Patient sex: M
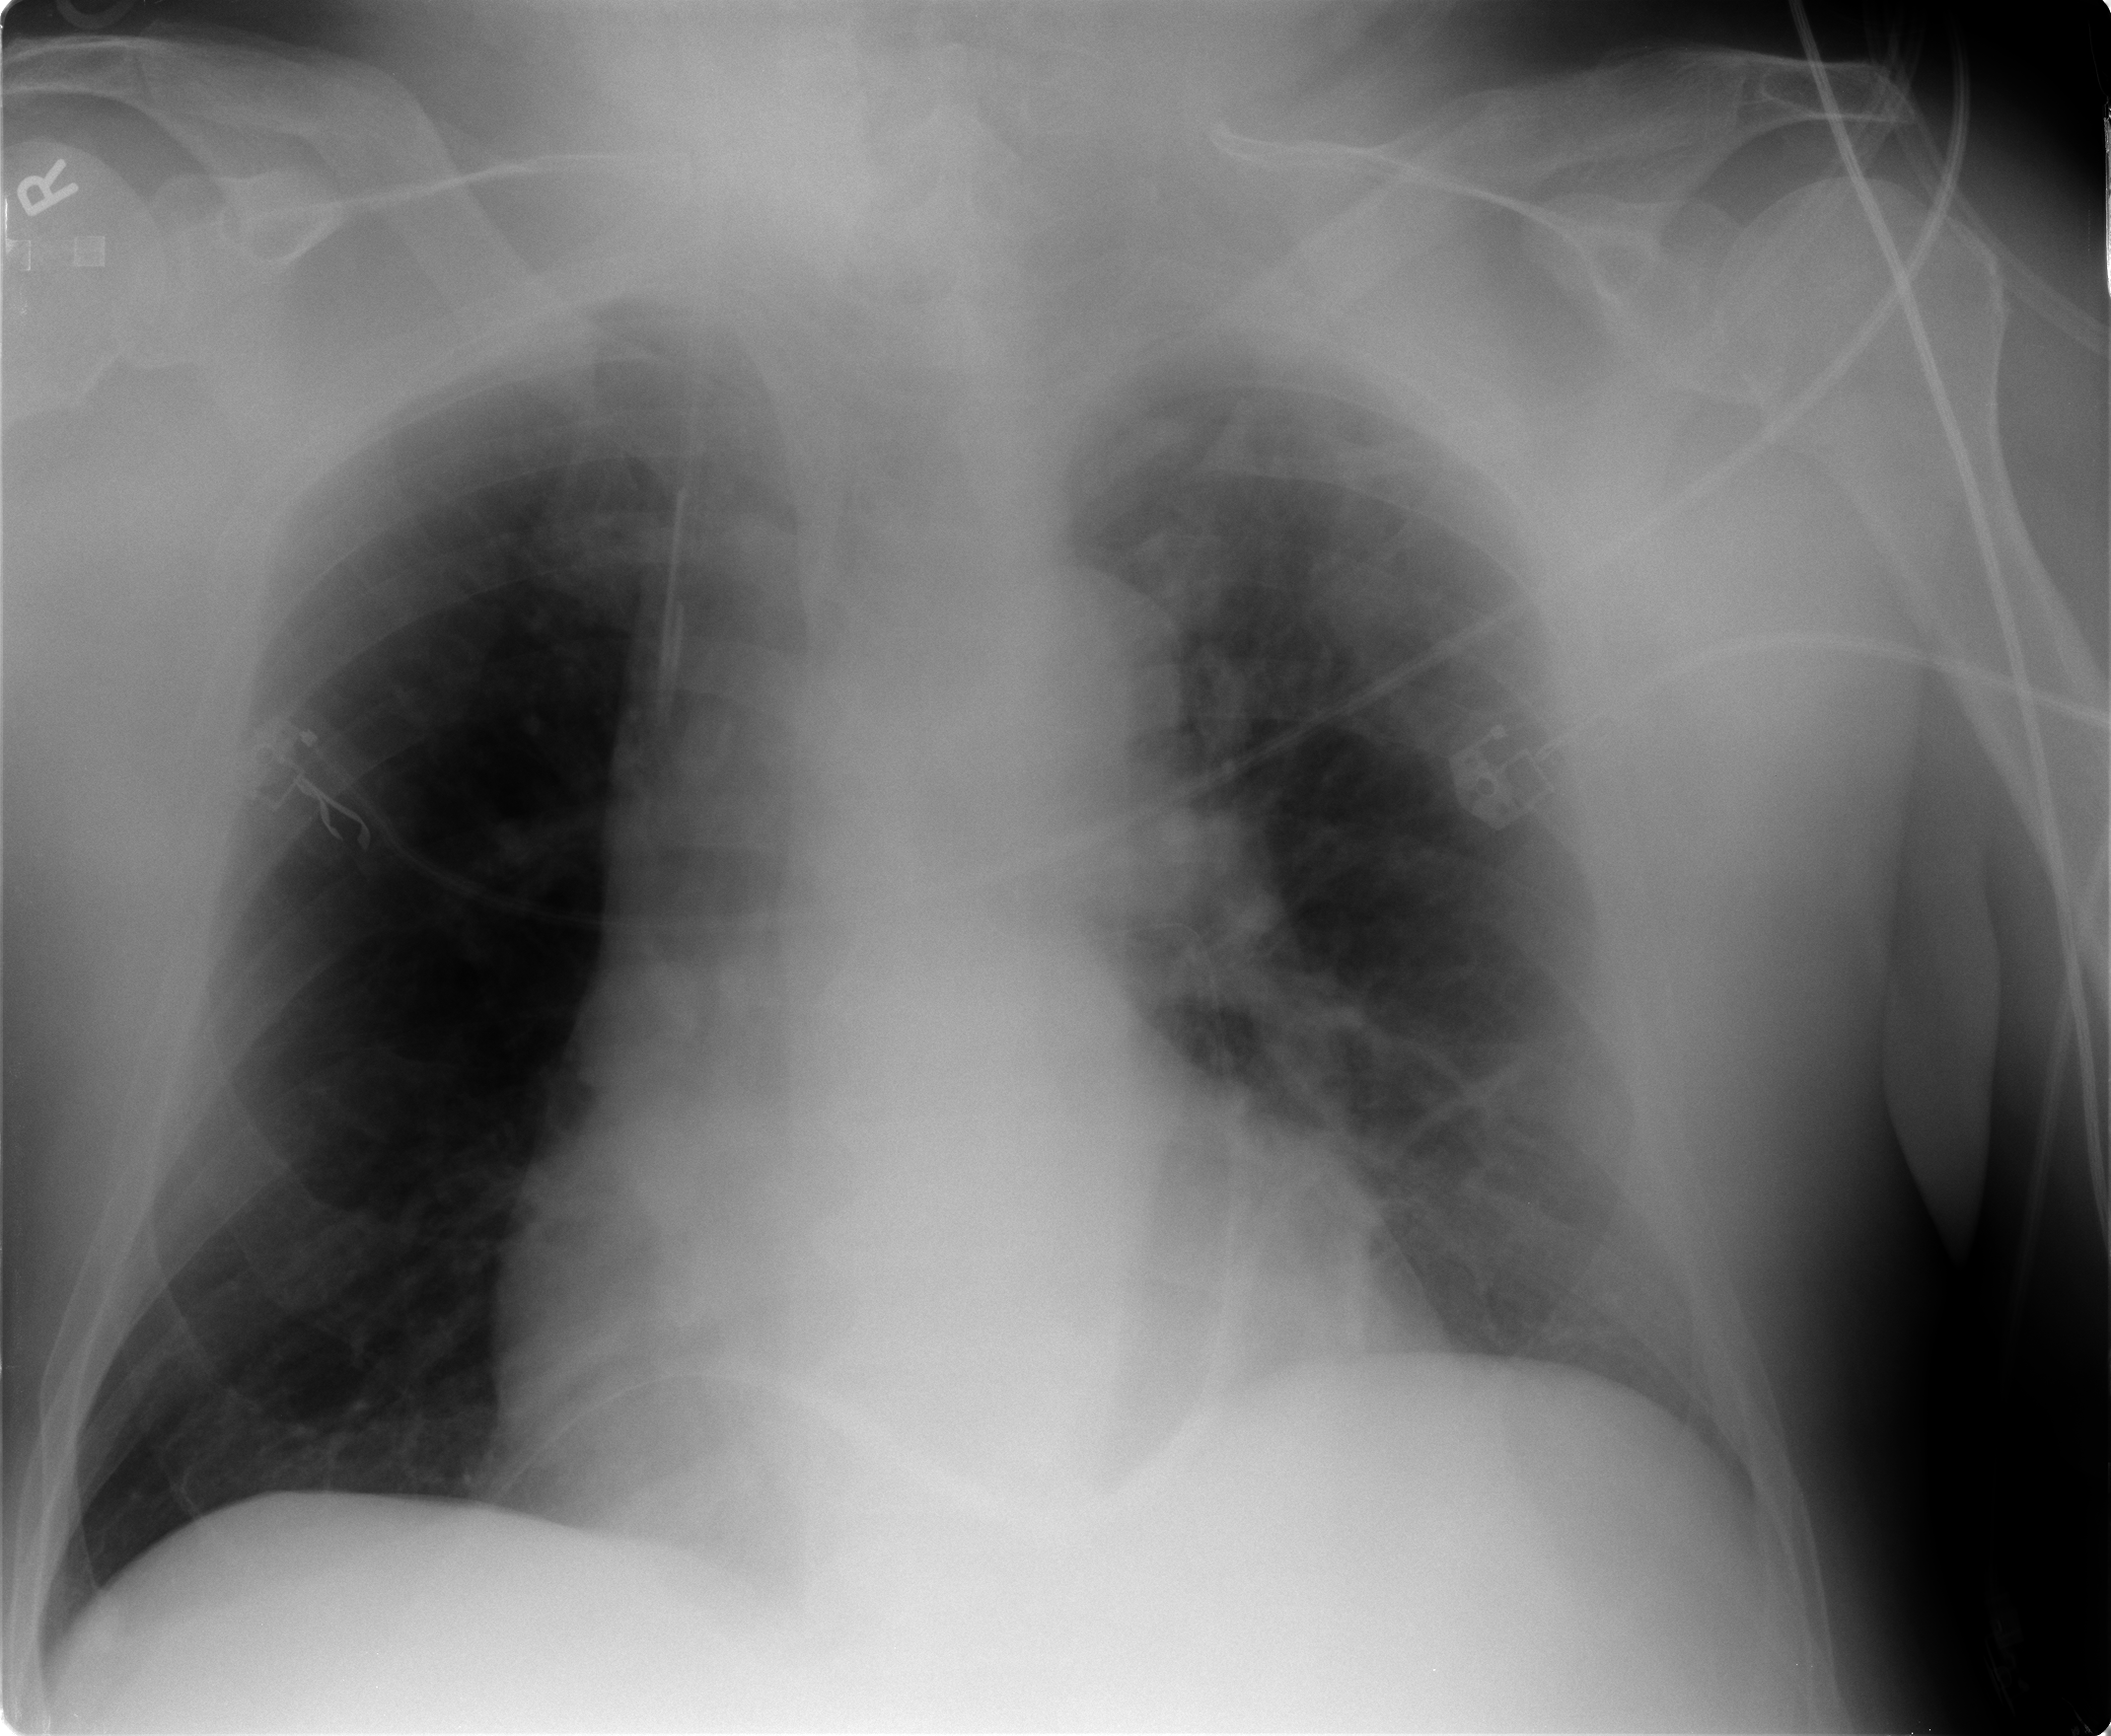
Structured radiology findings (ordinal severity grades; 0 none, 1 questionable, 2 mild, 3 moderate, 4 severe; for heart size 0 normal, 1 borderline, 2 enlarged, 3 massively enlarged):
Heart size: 2
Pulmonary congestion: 2
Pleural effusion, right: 0
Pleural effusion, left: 0
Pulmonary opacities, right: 0
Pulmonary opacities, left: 0
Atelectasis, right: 0
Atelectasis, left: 0